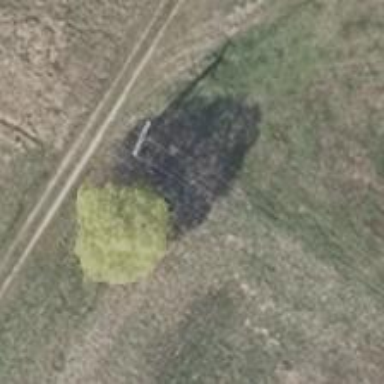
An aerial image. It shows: Power pole.